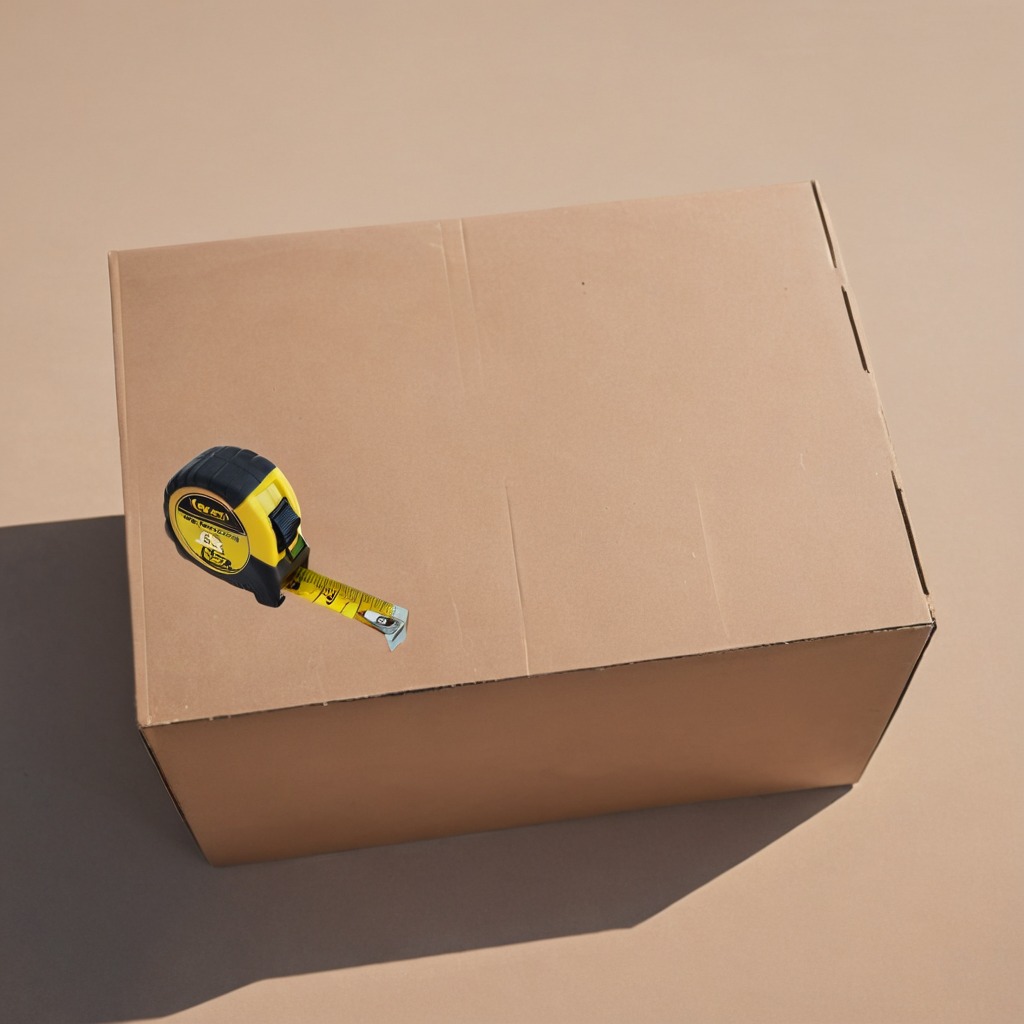
A measuring tape is lying on the cardboard box surface in an outdoor workshop during daytime bright natural light soft shadows slightly creased but